Question: I am trying to add and array to a Root array in my plist:

And is not working. Here's my code:
'''
-(IBAction)addName:(id)sender{
NSArray *arrayValues = [NSArray arrayWithObjects: nameLabel.text, nameDate.text, nameValue.text, nil];
NSString *plistpath = [[NSBundle mainBundle] pathForResource:@"Names" ofType:@"plist"];
NSMutableArray *namesNew = [[NSMutableArray alloc] initWithContentsOfFile:plistpath];
[namesNew addObject:arrayValues];
[namesNew writeToFile:plistpath atomically:YES];
}
'''
What am I doing wrong? Thanks!
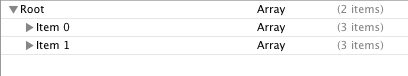
Answer: You need to move the file to NSDocumentDirectory. Then edit the plist file.
For example:
Moving to NSDocumentDirectory:
'''
-(NSDictionary *)copyBundleToDocuments
{
NSFileManager *fileManager = [NSFileManager defaultManager];
NSArray *documentPaths = NSSearchPathForDirectoriesInDomains(NSDocumentDirectory, NSUserDomainMask, YES);
NSString *documentsDirectory = [documentPaths objectAtIndex:0];
NSString *documentPlistPath = [documentsDirectory stringByAppendingPathComponent:@"Names.plist"];
NSString *bundlePath = [[NSBundle mainBundle] bundlePath];
NSString *bundlePlistPath = [bundlePath stringByAppendingPathComponent:@"Names.plist"];
//if file exists in the documents directory, get it
if([fileManager fileExistsAtPath:documentPlistPath])
{
NSMutableDictionary *documentDict = [NSMutableDictionary dictionaryWithContentsOfFile:documentPlistPath];
return documentDict;
}
//if file does not exist, create it from existing plist
else
{
NSError *error;
BOOL success = [fileManager copyItemAtPath:bundlePlistPath toPath:documentPlistPath error:&error];
if (success) {
NSMutableDictionary *documentDict = [NSMutableDictionary dictionaryWithContentsOfFile:documentPlistPath];
return documentDict;
}
return nil;
}
}
'''
Then get the plist:
'''
-(void)plistArray:(NSArray*)array
{
//get the documents directory:
NSArray *paths = NSSearchPathForDirectoriesInDomains
(NSDocumentDirectory, NSUserDomainMask, YES);
NSString *documentsDirectory = [paths objectAtIndex:0];
//getting the plist file name:
NSString *plistName = [NSString stringWithFormat:@"%@/Names.plist",
documentsDirectory];
NSMutableArray *namesNew = [[NSMutableArray alloc] initWithContentsOfFile:plistName];
[namesNew addObject:arrayValues];
[namesNew writeToFile:plistName atomically:YES];
return nil;
}
'''